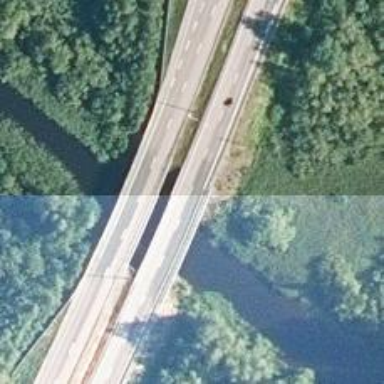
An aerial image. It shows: Trunk road bridge.